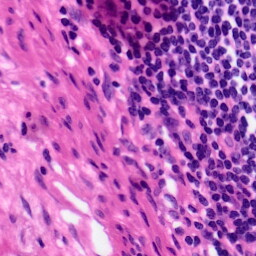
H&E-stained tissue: Pancreatic